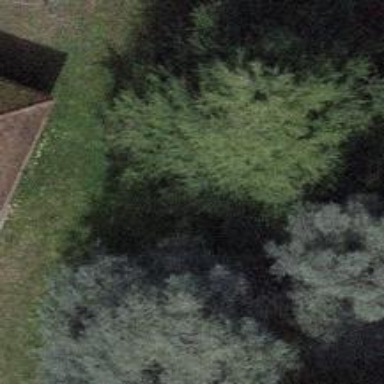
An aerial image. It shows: Evergreen needle-leaved tree.